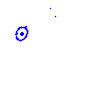
Particle: kaon